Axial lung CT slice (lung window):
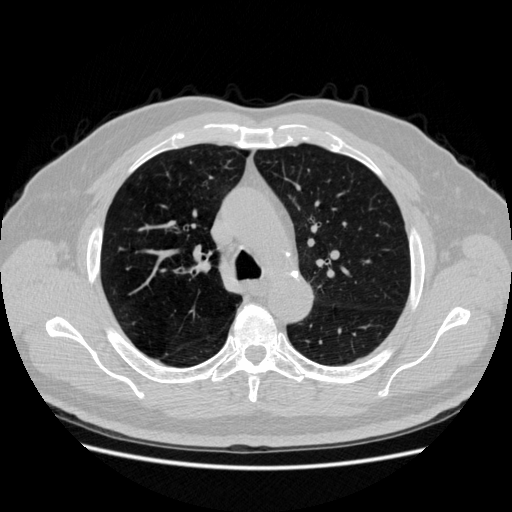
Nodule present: no